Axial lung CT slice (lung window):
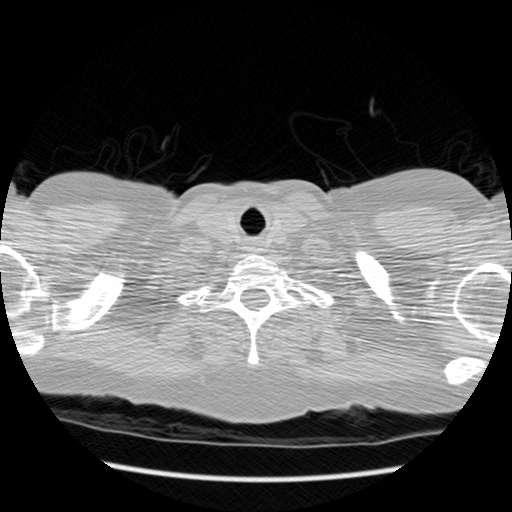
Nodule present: no